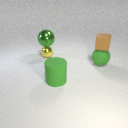
large green rubber cylinder to the left of large green rubber sphere